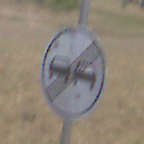
Verkehrszeichen: EndeUeberholverbot
Umgebung: Outdoor, Nature
Tageszeit: Midday
Wetter: PartlyCloudy
Licht: Natural
Jahreszeit: NotSpecified
Kontrast: HighContrast